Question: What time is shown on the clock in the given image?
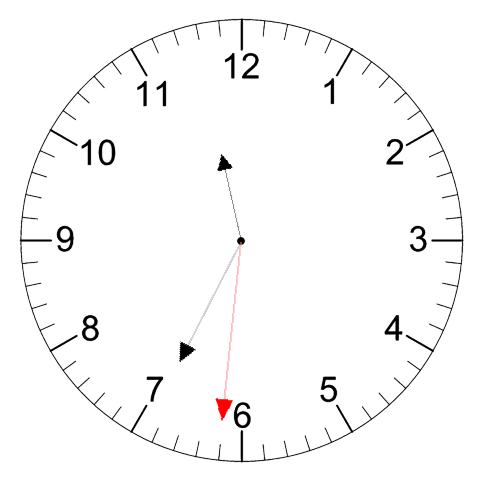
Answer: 11:34:31